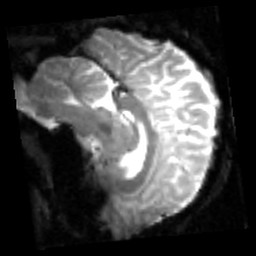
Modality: inplaneT2
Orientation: sagittal
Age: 33
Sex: male